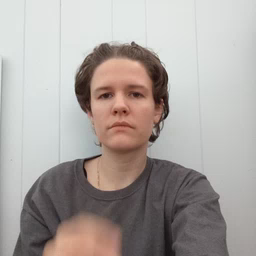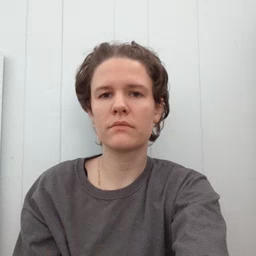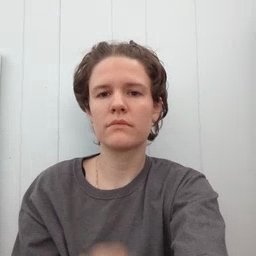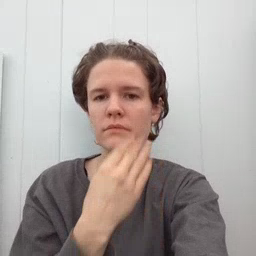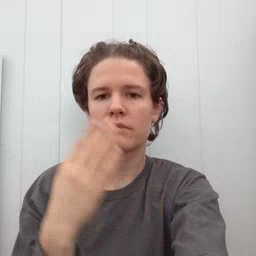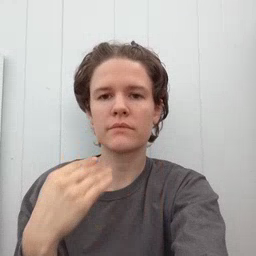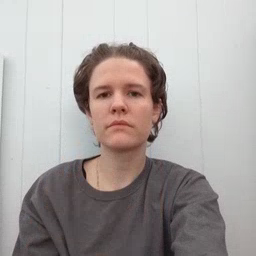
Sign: napkin